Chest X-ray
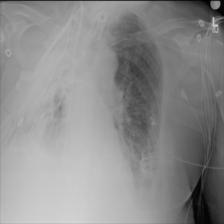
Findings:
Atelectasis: negative
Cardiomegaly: negative
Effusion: negative
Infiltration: negative
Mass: negative
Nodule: negative
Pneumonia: negative
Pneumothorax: negative
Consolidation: negative
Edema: negative
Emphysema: negative
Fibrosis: negative
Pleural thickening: negative
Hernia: negative